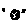
Label: moon